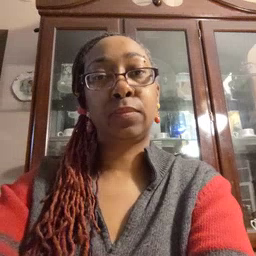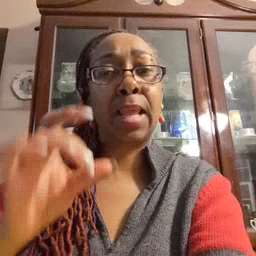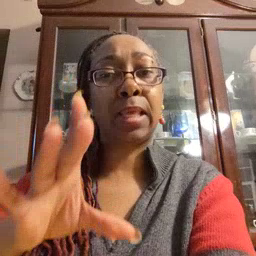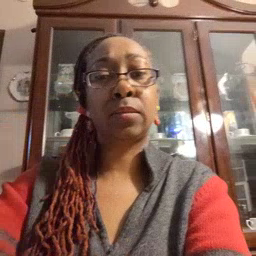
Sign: hate